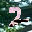
Label: 2